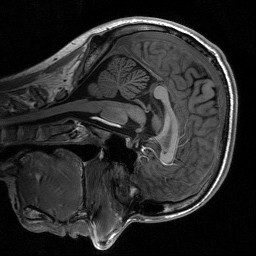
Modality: T1w
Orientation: sagittal
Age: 21
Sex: female
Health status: healthy
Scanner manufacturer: siemens
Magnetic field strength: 3 T
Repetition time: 2.53 s
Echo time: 0.00219 s